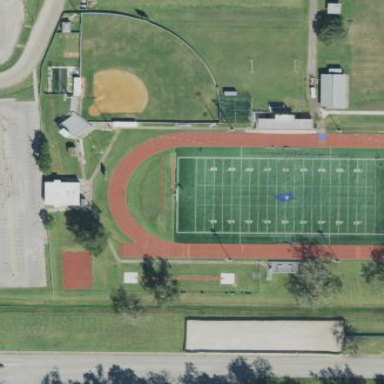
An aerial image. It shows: Artificial turf pitch used for American football.